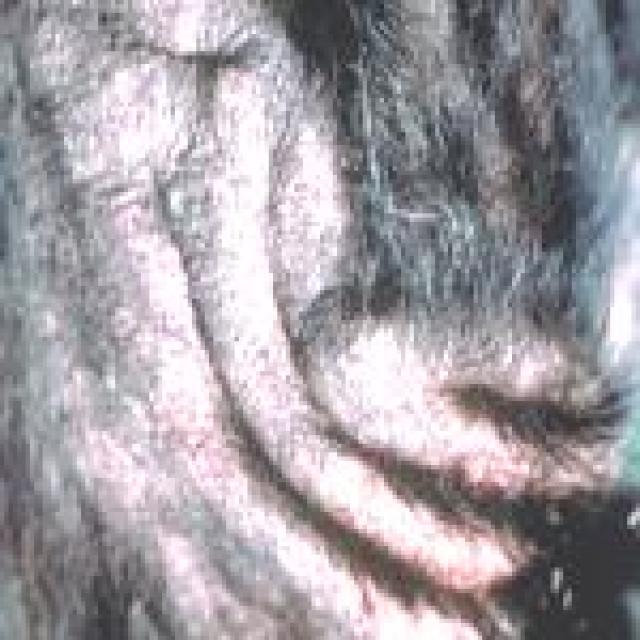
Canine fungal skin infection — characterized by alopecia, scaling, crusting, and circular lesions. Common agents include Malassezia and Candida species.